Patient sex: F
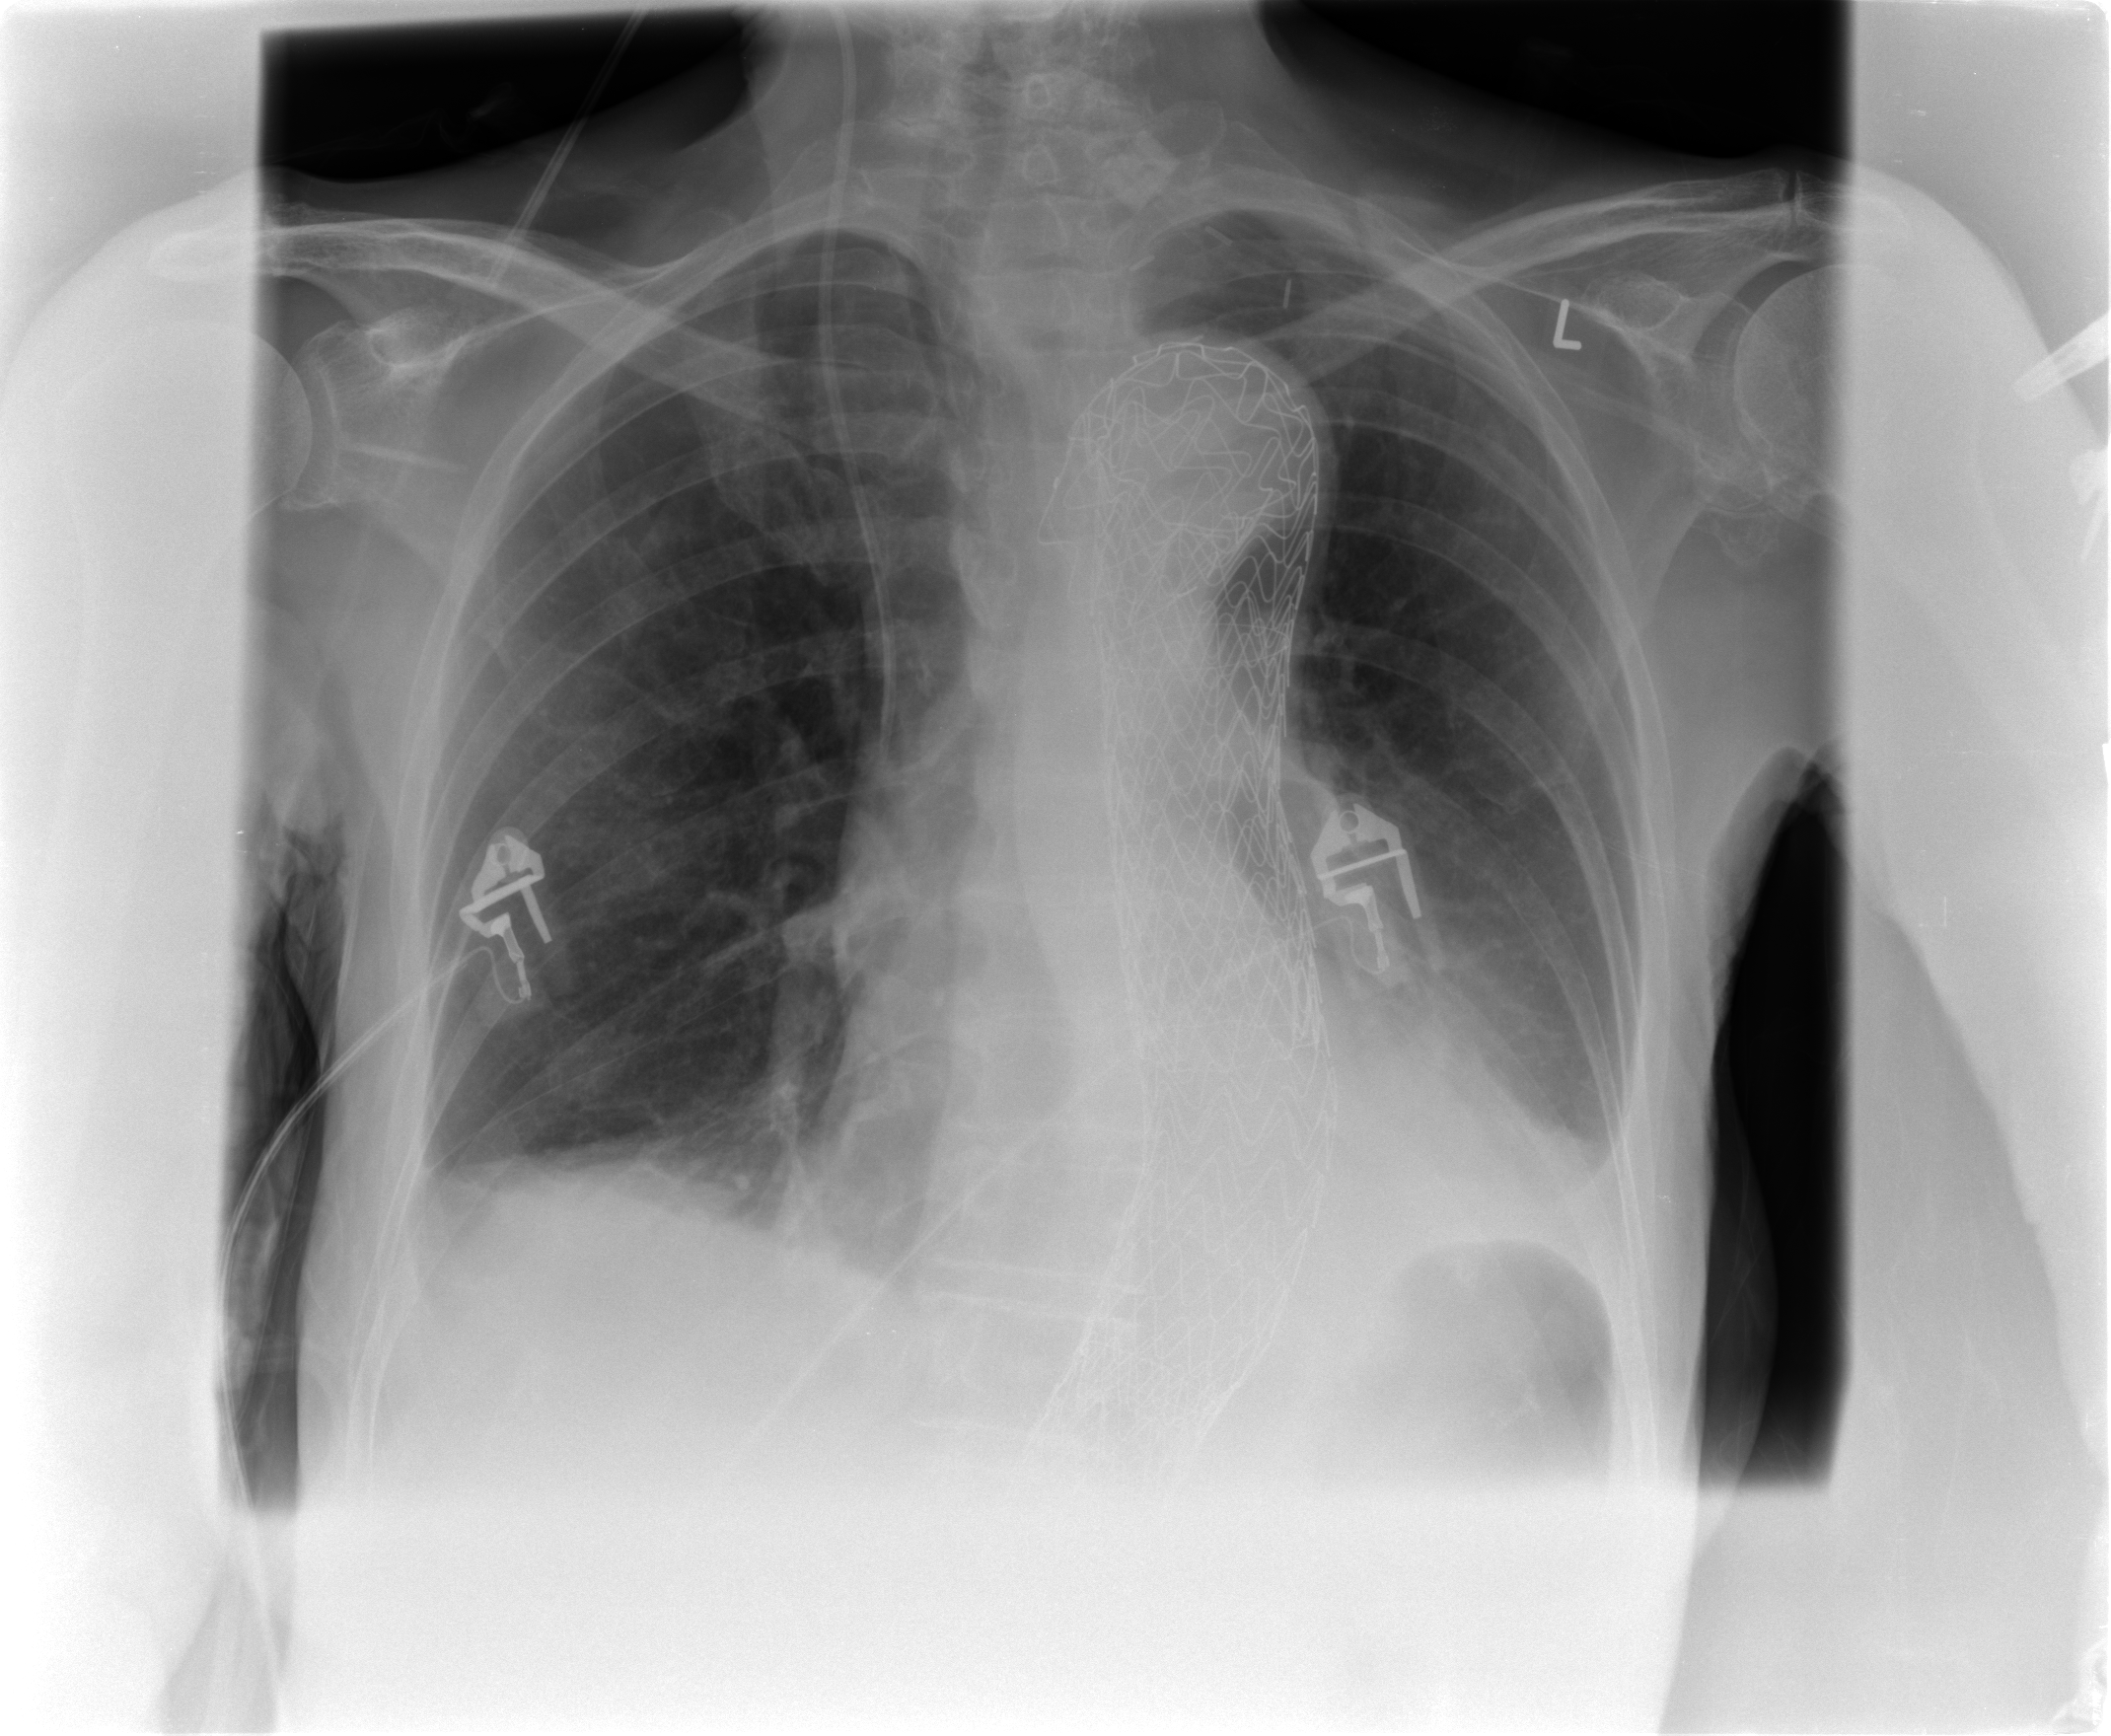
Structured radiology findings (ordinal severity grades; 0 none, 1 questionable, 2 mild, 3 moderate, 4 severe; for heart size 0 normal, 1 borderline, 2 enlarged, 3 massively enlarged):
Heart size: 2
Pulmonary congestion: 1
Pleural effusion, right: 2
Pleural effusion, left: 2
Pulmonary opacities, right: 0
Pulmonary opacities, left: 0
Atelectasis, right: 2
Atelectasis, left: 2